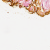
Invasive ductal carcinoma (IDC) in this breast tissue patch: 0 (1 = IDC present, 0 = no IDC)